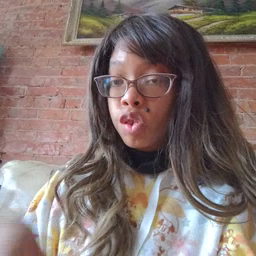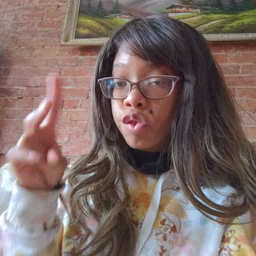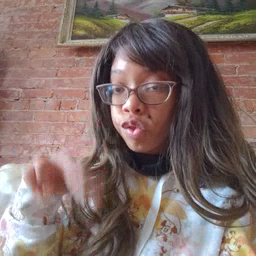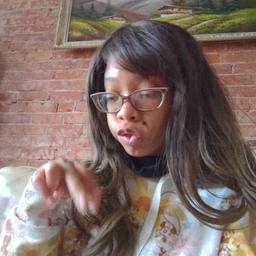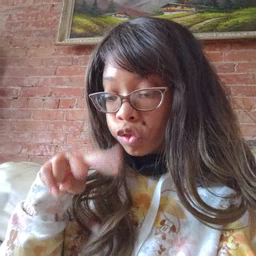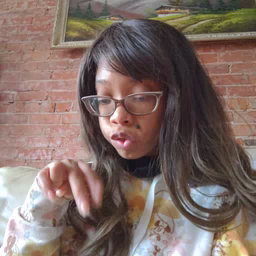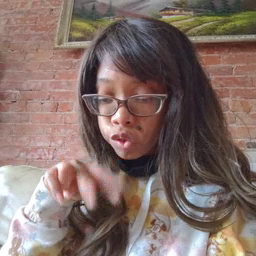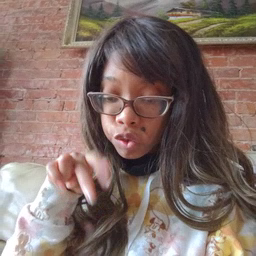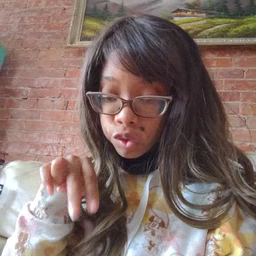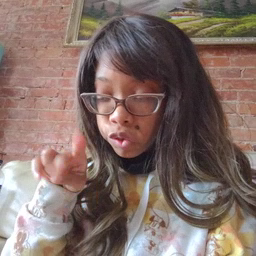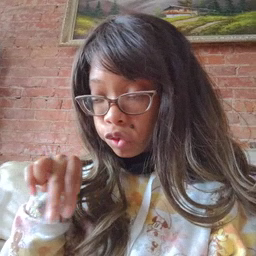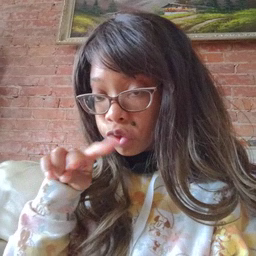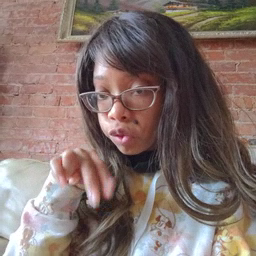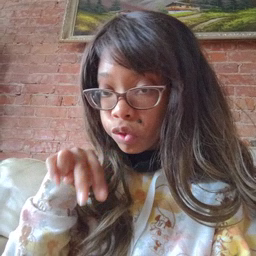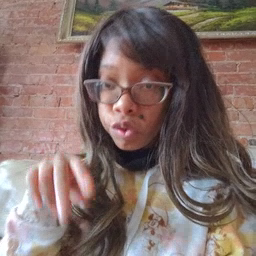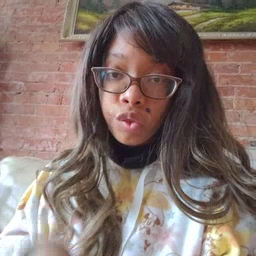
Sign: read